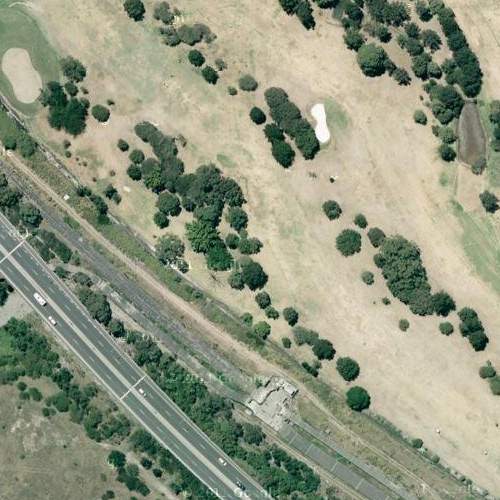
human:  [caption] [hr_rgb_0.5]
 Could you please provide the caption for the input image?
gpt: Some green bushes and white bunkers on the meadow .

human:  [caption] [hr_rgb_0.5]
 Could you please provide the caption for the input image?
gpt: A meadow with scattered bushes and some bunkers on it .

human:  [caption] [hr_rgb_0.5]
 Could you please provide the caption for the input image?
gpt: Some green bushes and white bukers on the meadow .

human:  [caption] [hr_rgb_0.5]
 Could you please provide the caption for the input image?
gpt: There is a meadow with some bunkers and bushes on the meadow .

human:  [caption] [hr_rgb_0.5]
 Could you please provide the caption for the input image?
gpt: There are some green bunshes and white bunkers on the meadow .